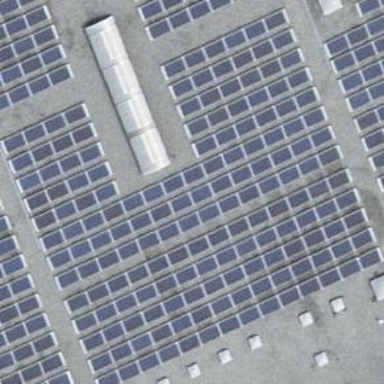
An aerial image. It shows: Solar photovoltaic panel generator.